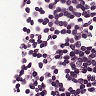
Metastatic tissue present: no